Известно, что дистиллированную воду, очищенную от примесей, можно охладить без превращения в лед ниже температуры $t_{0}=0^{\circ} \mathrm{C}$. В зависимости от внешнего давления процесс кристаллизации воды может начаться при некоторой температуре $t_{1} < t_{0}$. Образовавшийся при этом лед отличается по своим физическим свойствам от обычного льда, имеющего температуру $0^{\circ} \mathrm{C}$.
Определите удельную теплоту плавления льда $\left(\lambda_{2}\right)$ при температуре $t_{1}=-10^{\circ} \mathrm{C}$. Удельная теплоемкость воды в интервале температур от $-10^{\circ} \mathrm{C}$ до $0^{\circ} \mathrm{C}$ равна $c_{1}=4.17 \cdot 10^{3}~Дж/(кг \cdot К)$; удельная теплоемкость льда в этом интервале температур равна $c_{2}=2.17 \cdot 10^{3}~Дж/(кг \cdot К)$; удельная теплота плавления льда при температуре $0^{\circ} \mathrm{C}$ равна $\lambda_{1}=3.32 \cdot 10^{5}~Дж/кг$.
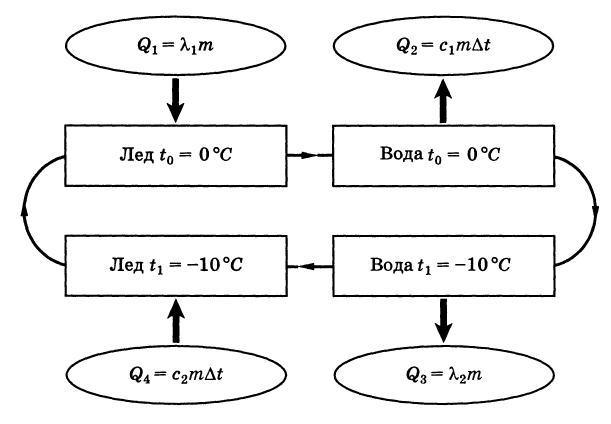
Решение: Решение задачи поясняет рисунок ниже.  В прямоугольной рамке указано агрегатное состояние воды и ее температура. В овальной рамке — количество теплоты, необходимое для перехода по схеме по направлению вращения часовой стрелки к очередному состоянию. При прохождении вдоль схемы через все агрегатные состояния соблюдается баланс тепла $$ \lambda_{1} m+c_{2} m \Delta t=\lambda_{2} m+c_{1} m \Delta t. $$ Отсюда следует, что $$ \lambda_{2}=\lambda_{1} - (c_{1} - c_{2}) \Delta t=3.12 \cdot 10^{5}~Дж/кг. $$
Ответ: $$ \lambda_{2}=\lambda_{1} - (c_{1} - c_{2}) \Delta t=3.12 \cdot 10^{5}~Дж/кг. $$
Темы:
T, Термодинамика, Всероссийские, Фазовый переход